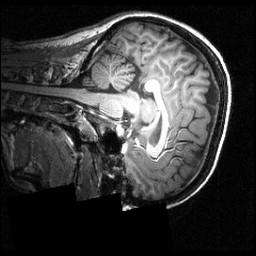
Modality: T1w
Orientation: sagittal
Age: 25
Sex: female
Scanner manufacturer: siemens
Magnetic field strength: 3.951 T
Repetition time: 1.5 s
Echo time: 0.00335 s